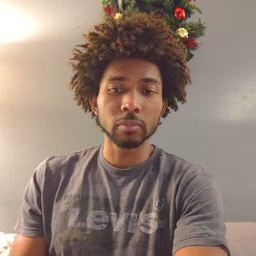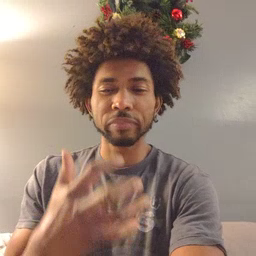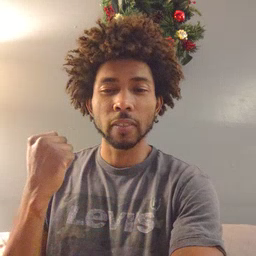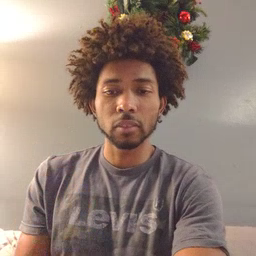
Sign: fast